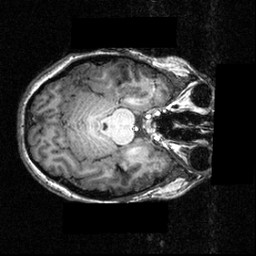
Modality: T1w
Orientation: axial
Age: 20
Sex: female
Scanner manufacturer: siemens
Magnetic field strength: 3.951 T
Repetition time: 1.5 s
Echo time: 0.00335 s